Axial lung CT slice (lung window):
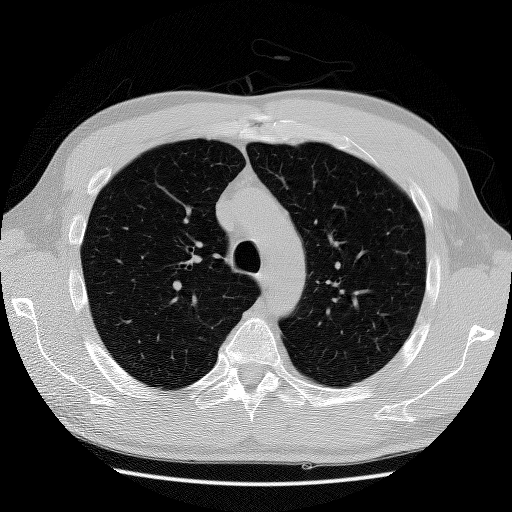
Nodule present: no